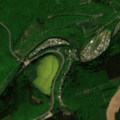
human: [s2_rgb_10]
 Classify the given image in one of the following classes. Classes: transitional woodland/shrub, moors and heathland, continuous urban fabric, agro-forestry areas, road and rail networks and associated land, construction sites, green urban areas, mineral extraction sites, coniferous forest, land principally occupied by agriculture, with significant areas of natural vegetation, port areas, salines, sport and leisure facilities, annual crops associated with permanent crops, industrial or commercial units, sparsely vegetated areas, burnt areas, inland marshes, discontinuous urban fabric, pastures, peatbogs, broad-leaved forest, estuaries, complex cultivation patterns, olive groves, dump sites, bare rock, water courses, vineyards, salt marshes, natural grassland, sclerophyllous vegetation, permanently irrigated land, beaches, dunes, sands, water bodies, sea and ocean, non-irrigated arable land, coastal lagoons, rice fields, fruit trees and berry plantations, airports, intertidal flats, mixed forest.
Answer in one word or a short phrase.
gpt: complex cultivation patterns, broad-leaved forest, mixed forest